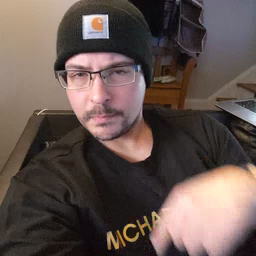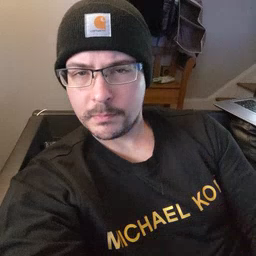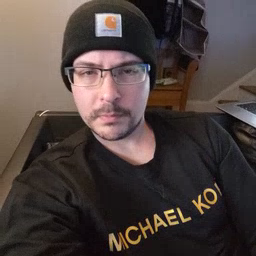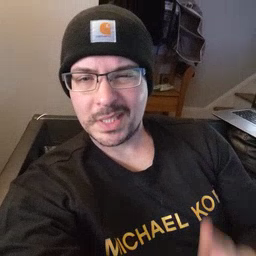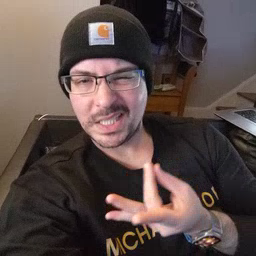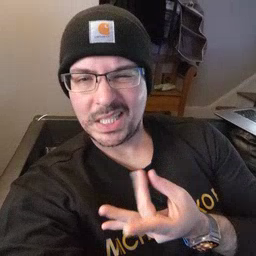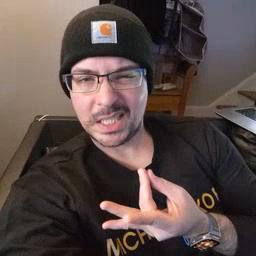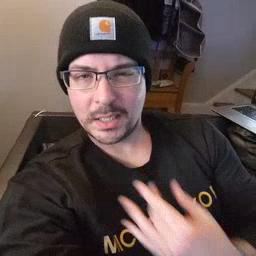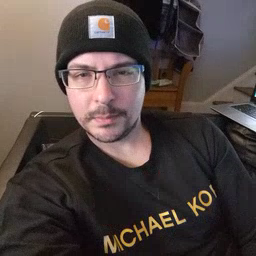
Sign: sticky